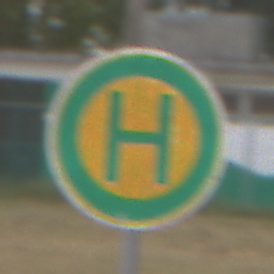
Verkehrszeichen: Haltestelle
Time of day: Midday
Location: Outdoor (Suburban)
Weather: Overcast
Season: NotSpecified
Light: Natural